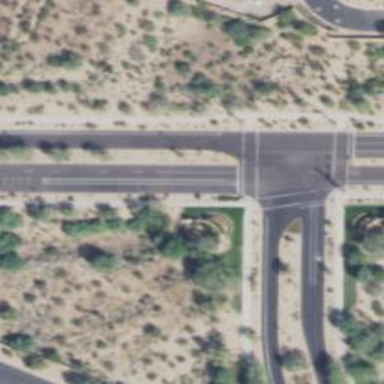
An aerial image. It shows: Solid stop line on the road.